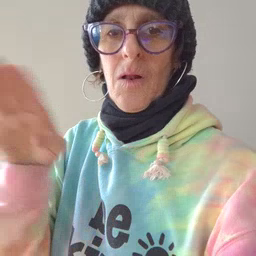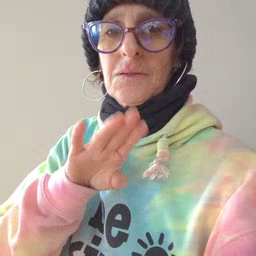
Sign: close